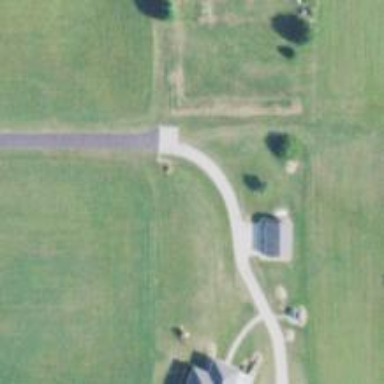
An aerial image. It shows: Shared driveway marked as service road.